Question: DEMO: 'http://jsbin.com/opUYApa/1/edit?html,js,output'
This is my first ever try at AngularJS.
Im trying to create a calculator. Calculator is done with CSS3.
When user submits the SUM amount, I want to store and display it Back on the page.
I tried to do this, but its not working at all.
Belwo image is just a HTML UI, The amount in the STEP 1 () should update only when users hits the EQUAL TO Button ( =) and it should take that SUM from calculator to the TEXT inside STEP 1 and so on..

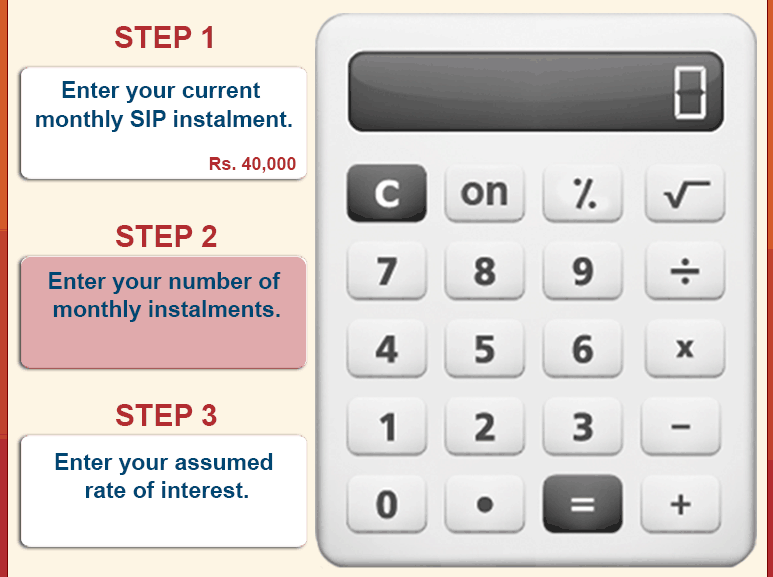
Answer: First of all you have 'ng-controlller' instead 'ng-controlller'
Further, you didn't define 'ng-app'. It should be like:
'''
<body ng-app='sipApp'>
<div ng-controller="amountCtrl">
'''
See fixed <URL>